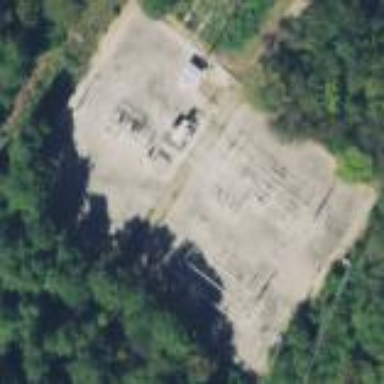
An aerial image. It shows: Power substation.